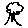
Label: tree